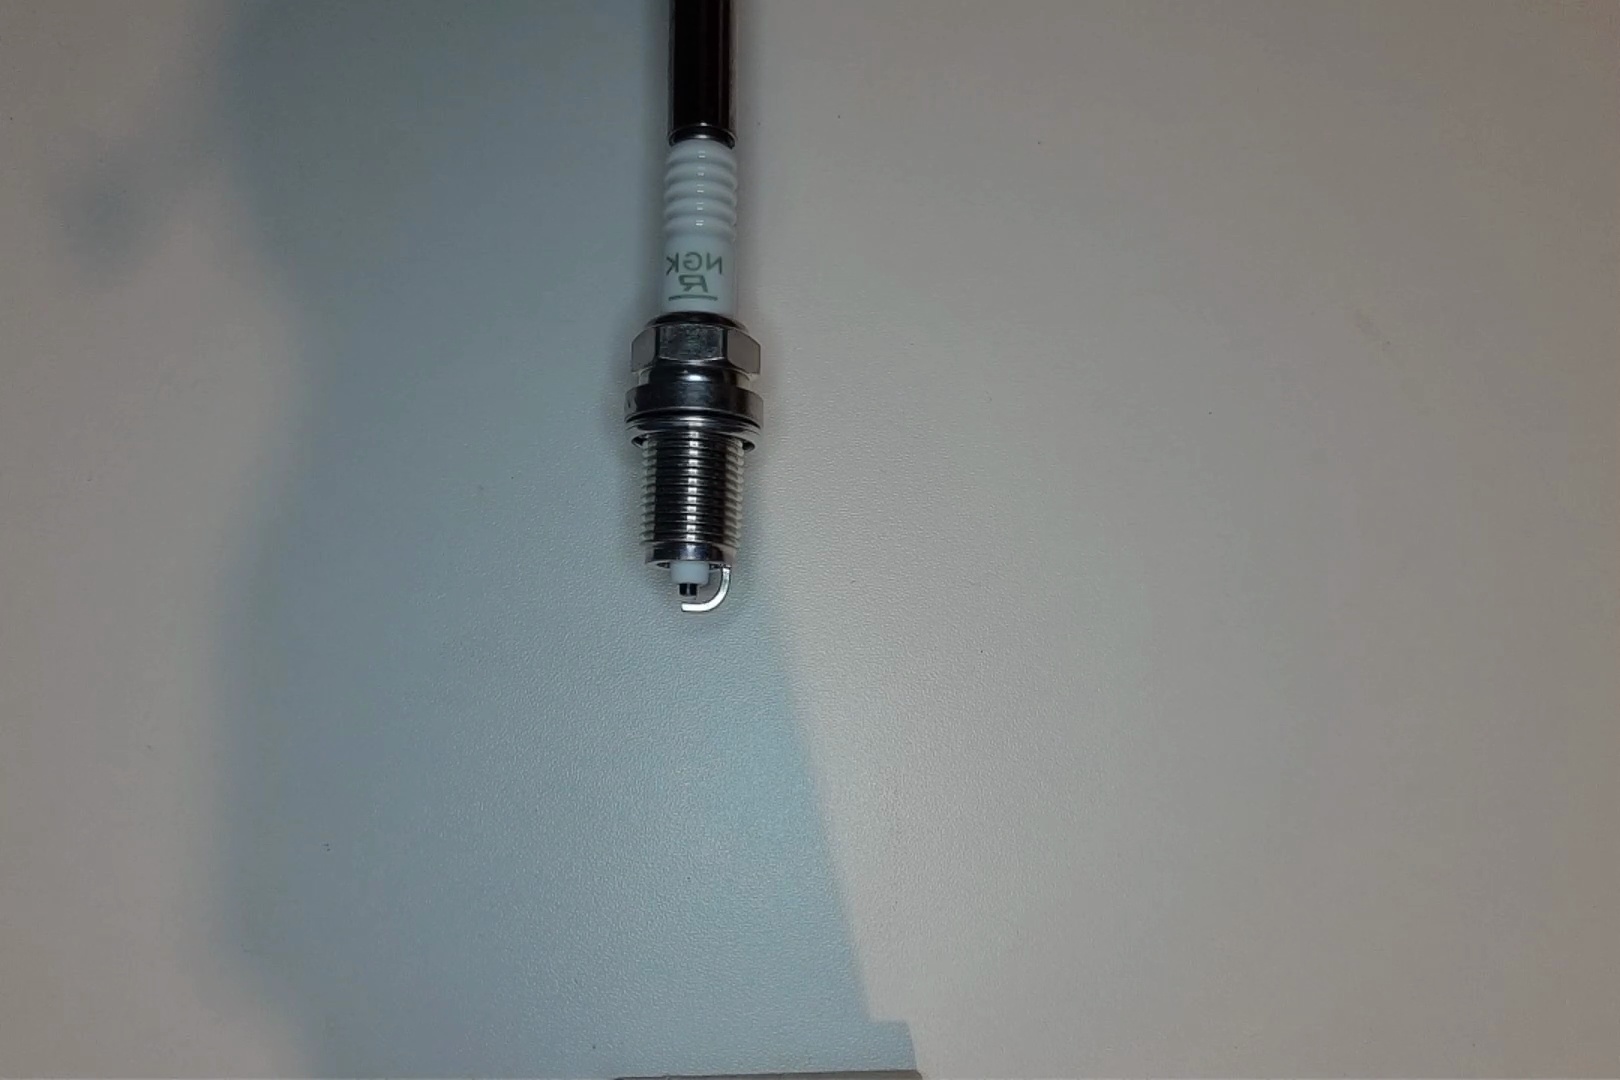
Label: normal